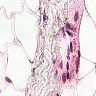
Metastatic tissue present: no